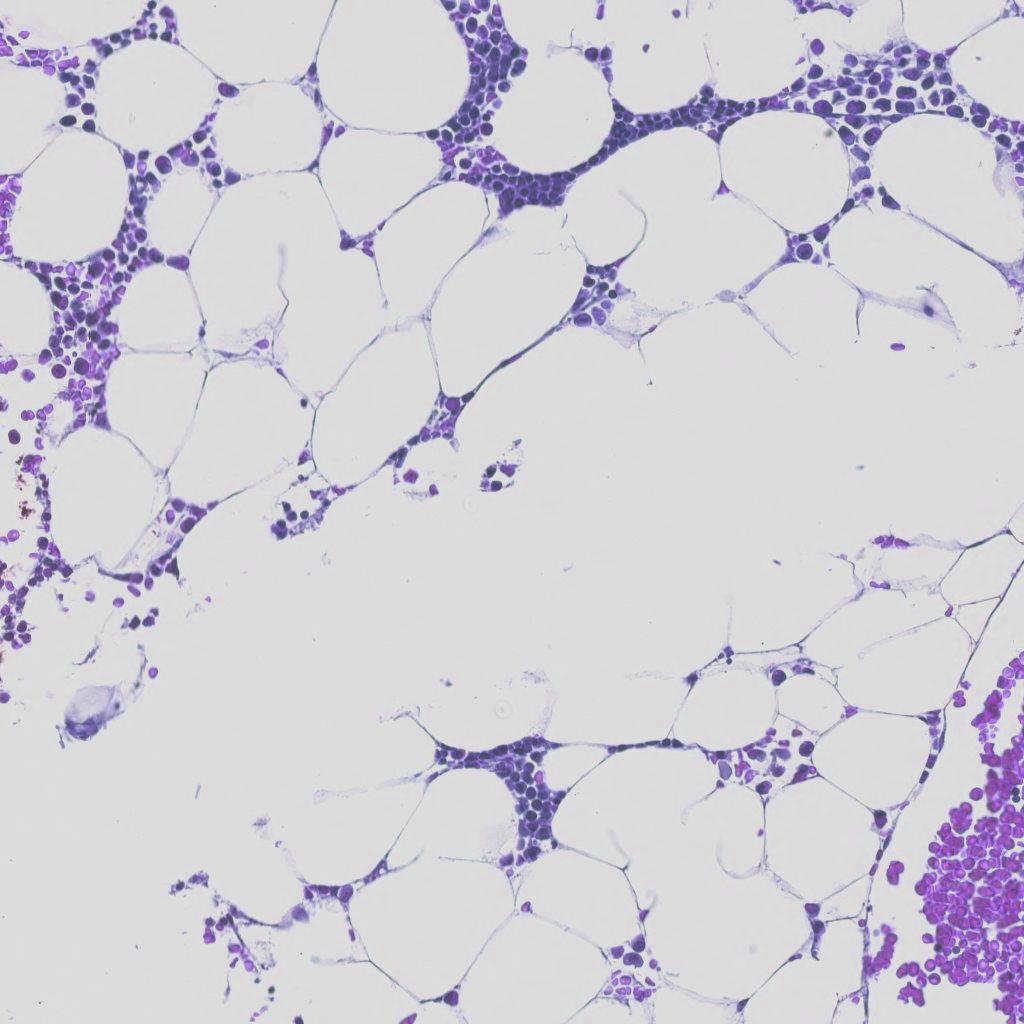
Label: Non-Tumor